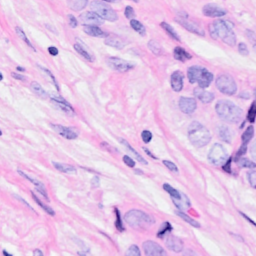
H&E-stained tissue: Breast